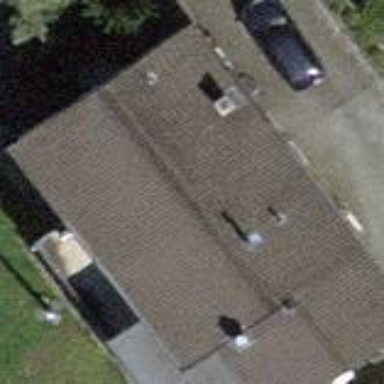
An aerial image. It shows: Building with tile roof.